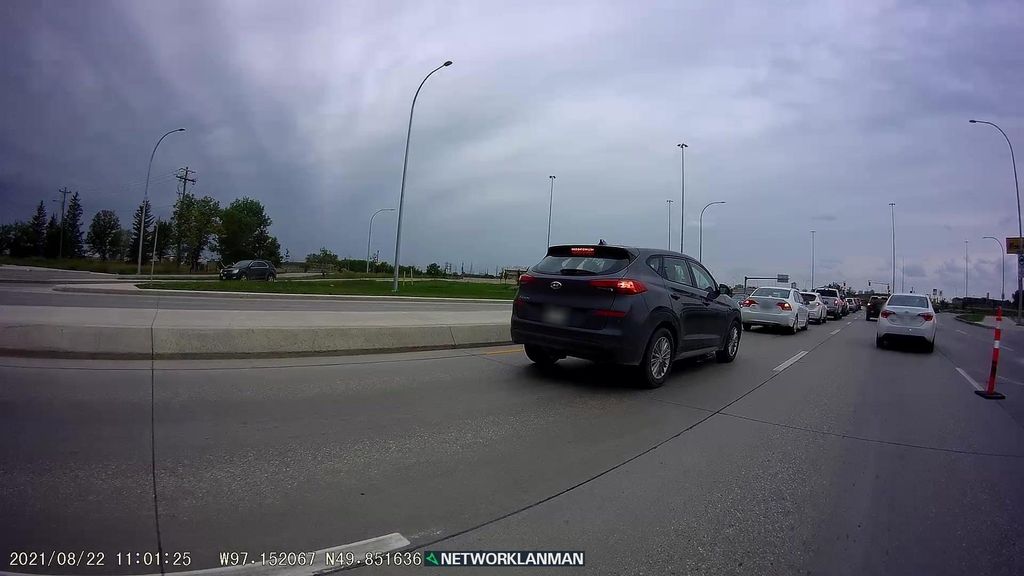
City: winnipeg